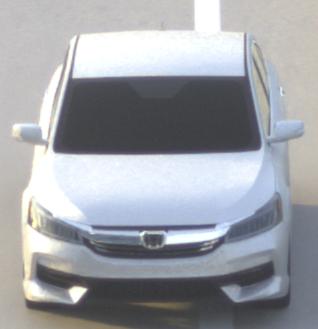
Make: Honda
Model: Accord Hybrid
Detailed model: 9. Generation
Model produced from: 2015
Model produced until: 2019
Doors: 4
Color: white
Road condition: dry road
Daytime: sunrise or sunset
Contrast: low contrast